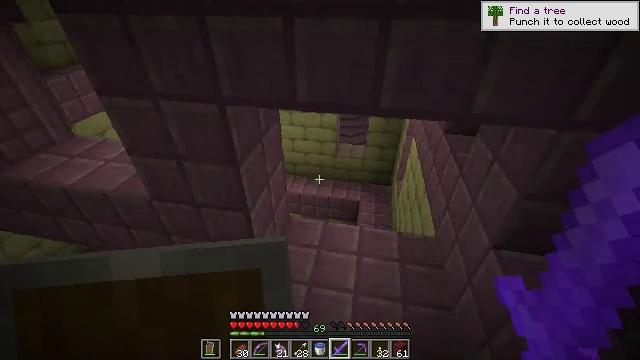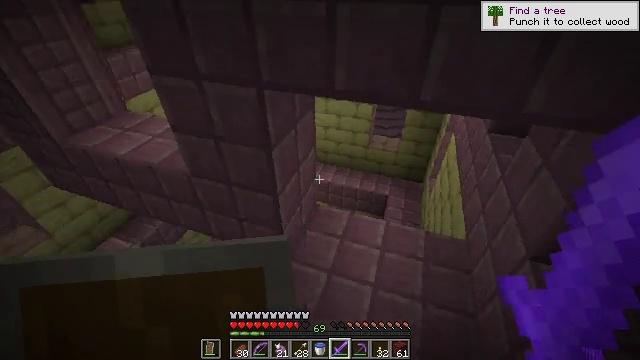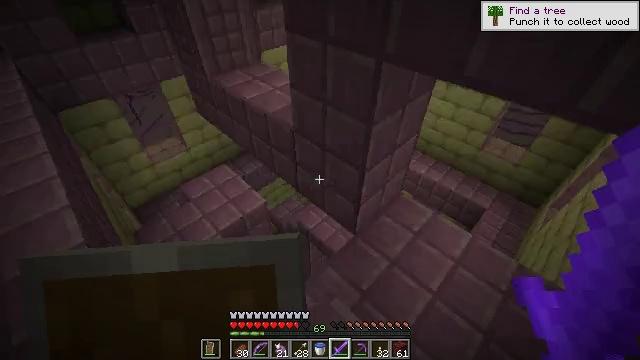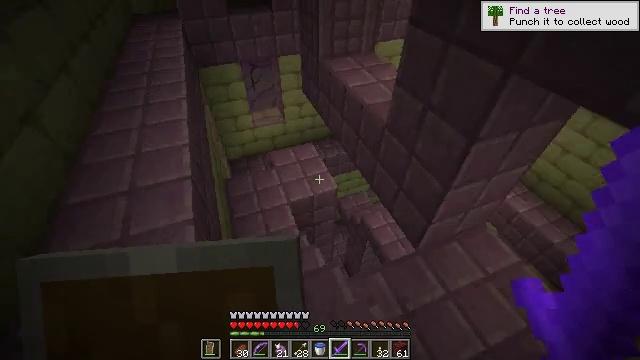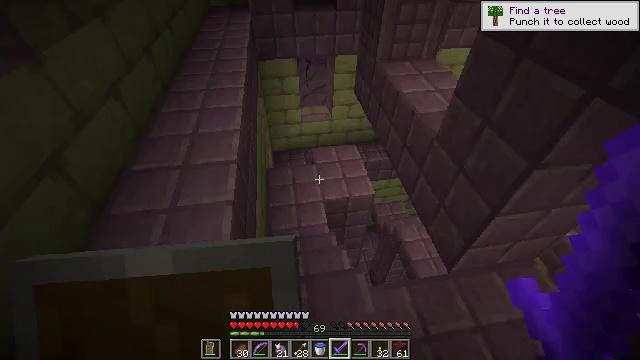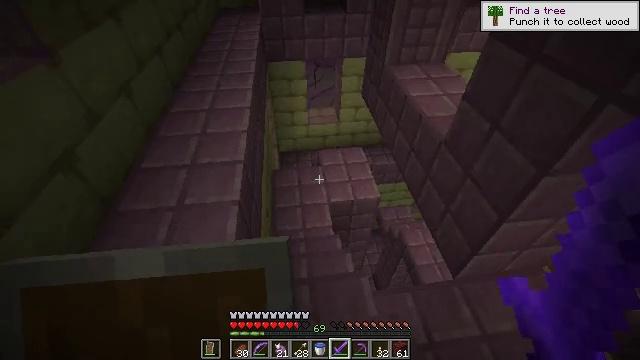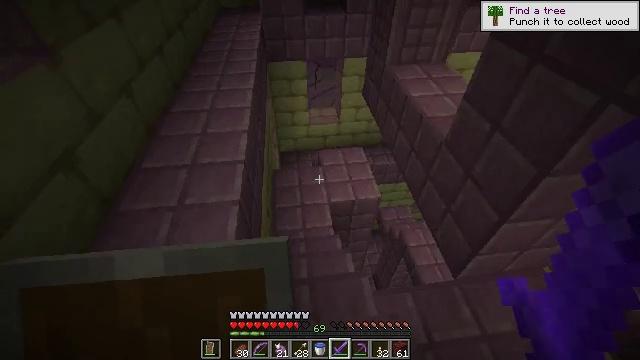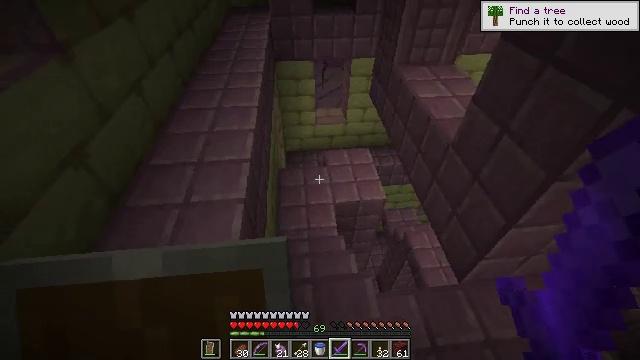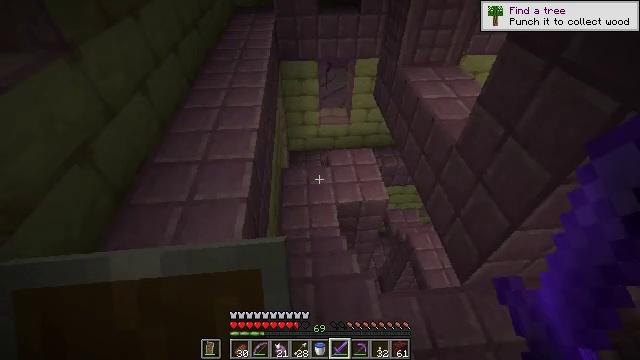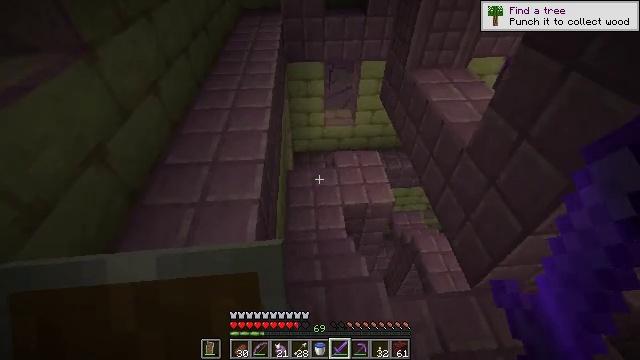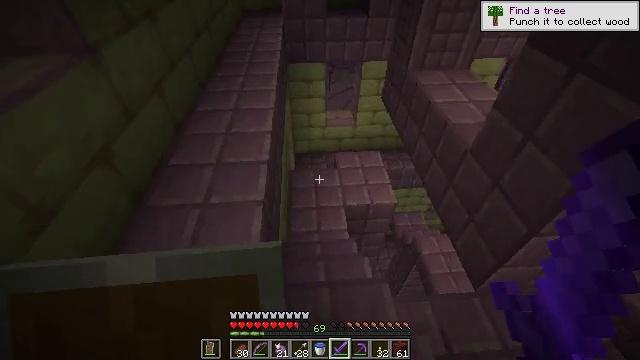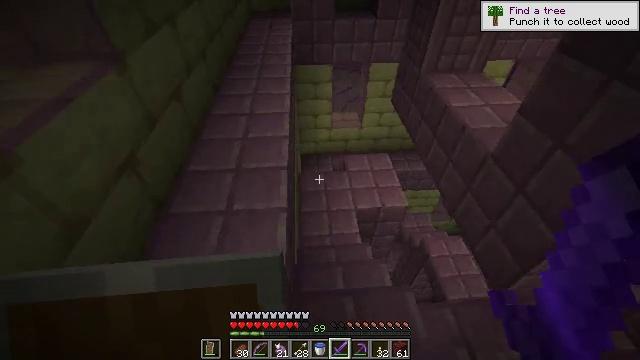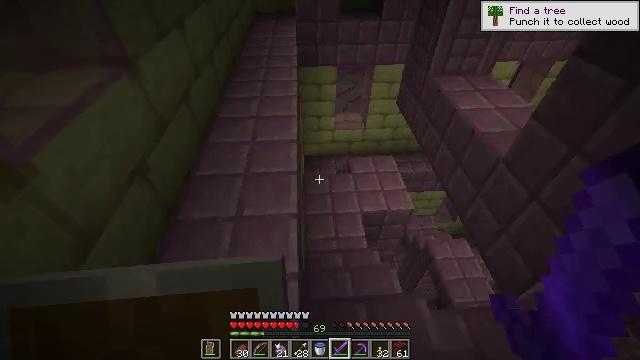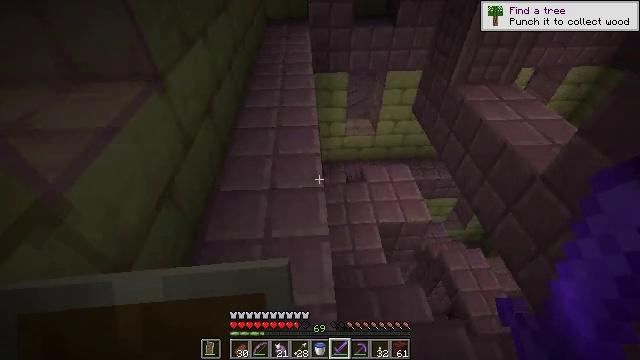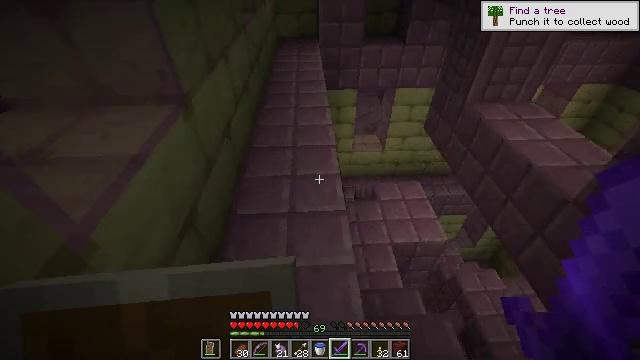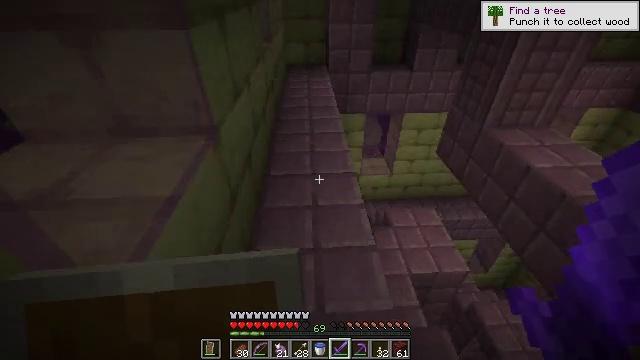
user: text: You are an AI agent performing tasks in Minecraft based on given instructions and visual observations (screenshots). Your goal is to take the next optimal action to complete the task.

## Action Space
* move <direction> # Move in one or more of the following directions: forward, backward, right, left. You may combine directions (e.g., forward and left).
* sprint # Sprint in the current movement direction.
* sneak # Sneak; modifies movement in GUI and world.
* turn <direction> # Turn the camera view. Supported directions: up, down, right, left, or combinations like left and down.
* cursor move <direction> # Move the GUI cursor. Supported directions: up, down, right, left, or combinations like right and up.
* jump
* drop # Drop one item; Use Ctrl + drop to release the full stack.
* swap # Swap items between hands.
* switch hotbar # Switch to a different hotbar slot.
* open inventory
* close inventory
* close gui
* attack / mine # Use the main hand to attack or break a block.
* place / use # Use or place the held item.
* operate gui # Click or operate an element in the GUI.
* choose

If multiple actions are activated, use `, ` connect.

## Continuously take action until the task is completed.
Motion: motion action
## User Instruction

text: Mine the purpur block.
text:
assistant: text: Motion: turn left and down
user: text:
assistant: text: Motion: turn left and down
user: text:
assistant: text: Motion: turn left and down
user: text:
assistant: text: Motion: turn left
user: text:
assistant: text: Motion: turn left
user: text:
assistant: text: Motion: no_op
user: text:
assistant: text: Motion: turn left
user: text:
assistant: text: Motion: no_op
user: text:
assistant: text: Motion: move left
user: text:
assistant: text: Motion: move left
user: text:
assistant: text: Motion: move forward and move left
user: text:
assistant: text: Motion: move forward and move left
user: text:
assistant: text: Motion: move forward and move left
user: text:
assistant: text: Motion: move forward and move left, turn up
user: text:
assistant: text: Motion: move forward and move left, turn up
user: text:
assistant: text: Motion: move forward and move left, turn right and up
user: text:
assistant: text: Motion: move forward and move left, turn right and up
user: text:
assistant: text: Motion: move forward, turn up
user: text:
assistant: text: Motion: move forward, turn up
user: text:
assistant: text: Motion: move forward, turn up
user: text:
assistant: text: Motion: move forward
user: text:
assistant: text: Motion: move forward
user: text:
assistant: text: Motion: move forward
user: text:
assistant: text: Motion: move forward
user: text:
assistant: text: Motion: move forward
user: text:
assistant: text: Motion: move forward
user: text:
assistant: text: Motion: move forward
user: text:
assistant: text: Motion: move forward
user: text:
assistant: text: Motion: move forward
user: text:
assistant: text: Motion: move forward and move left